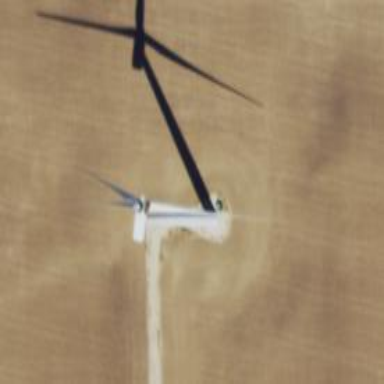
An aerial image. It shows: Wind turbine generator that utilizes wind as its source for generating electricity. It is of the horizontal axis type.